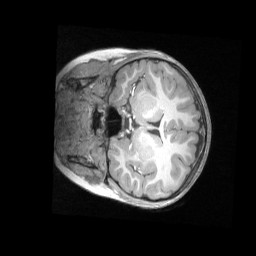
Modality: T1w
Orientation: coronal
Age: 8
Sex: female
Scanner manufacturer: siemens
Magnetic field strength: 3 T
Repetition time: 2.53 s
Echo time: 0.00164 s